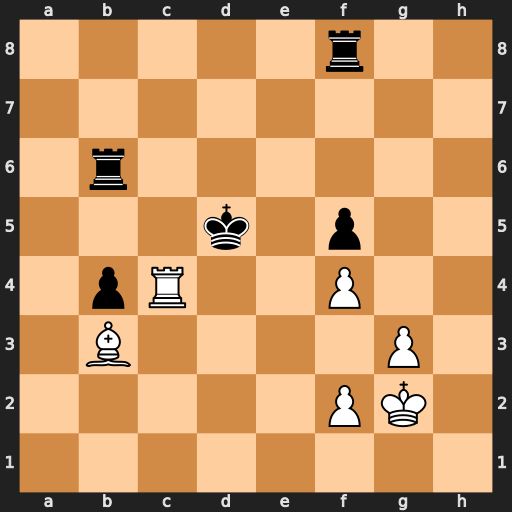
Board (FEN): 5r2/8/1r6/3k1p2/1pR2P2/1B4P1/5PK1/8
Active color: w
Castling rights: -
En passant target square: -
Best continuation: Rc8+ Kd6 Rxf8